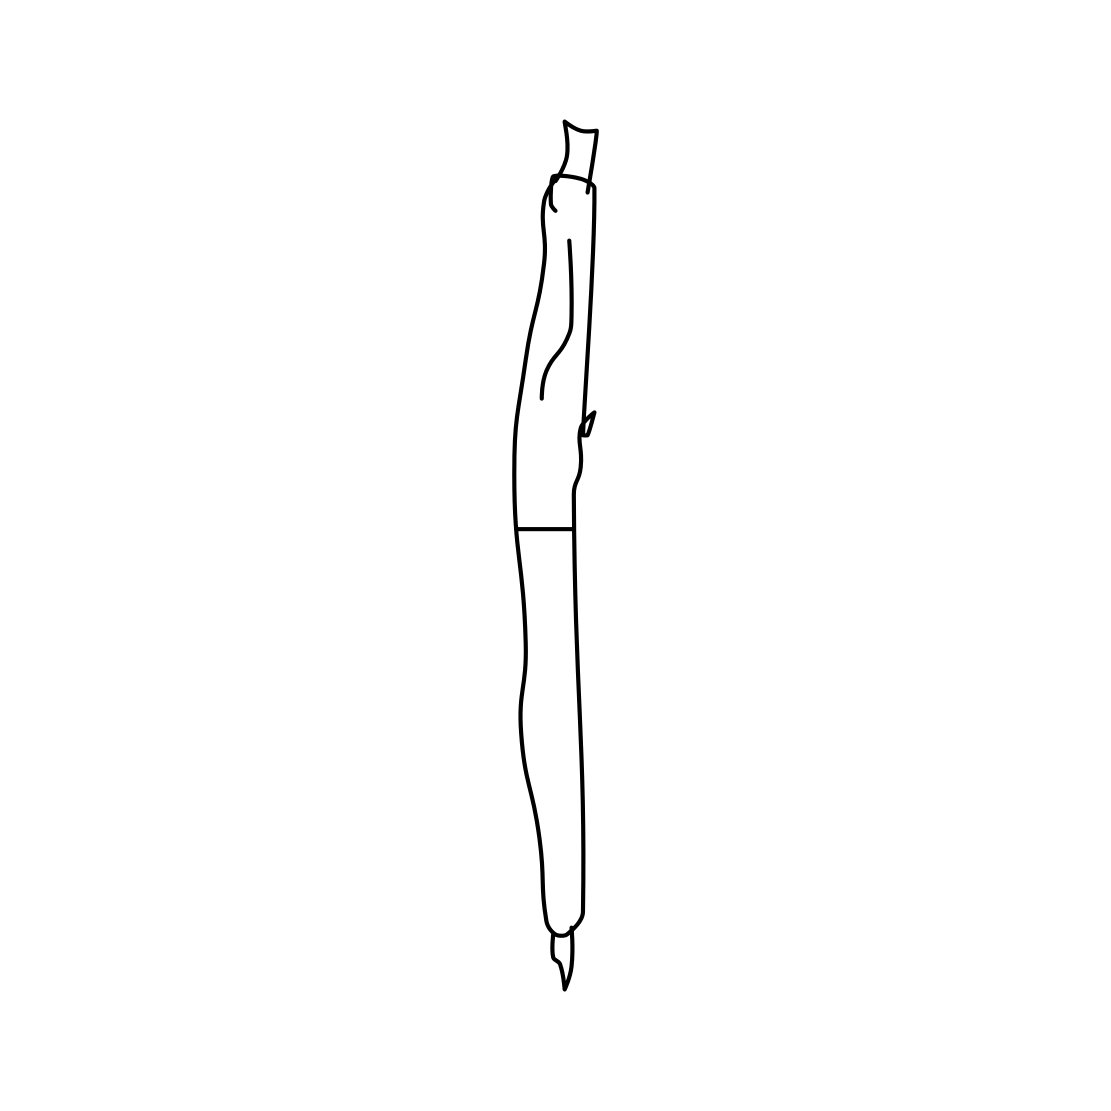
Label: pen